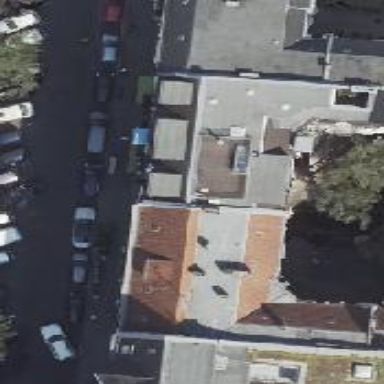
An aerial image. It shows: Beauty shop.